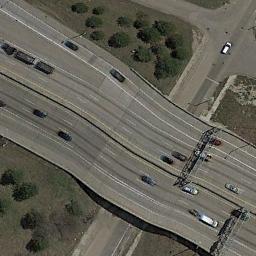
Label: overpass